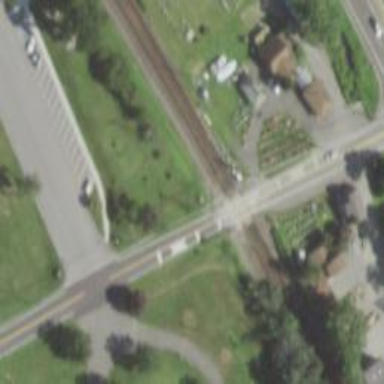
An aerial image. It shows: Level crossing with lights and barriers.